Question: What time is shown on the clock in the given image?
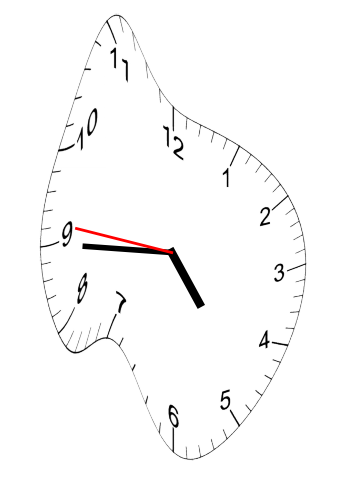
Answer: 04:44:46